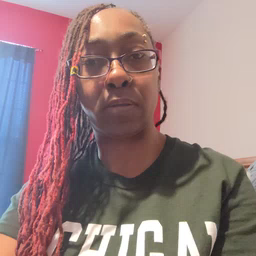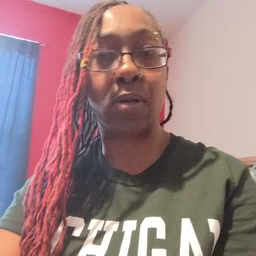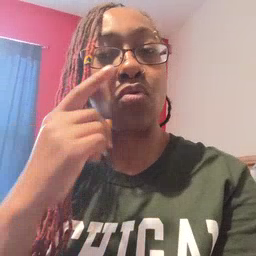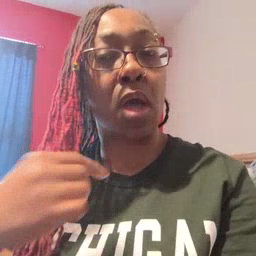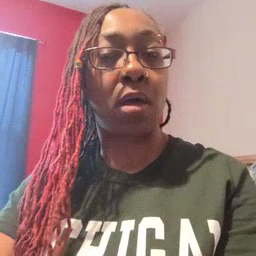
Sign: cry